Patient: sex F, age 60
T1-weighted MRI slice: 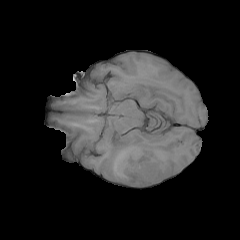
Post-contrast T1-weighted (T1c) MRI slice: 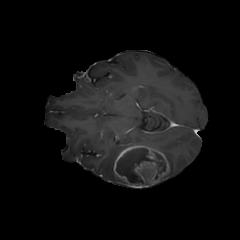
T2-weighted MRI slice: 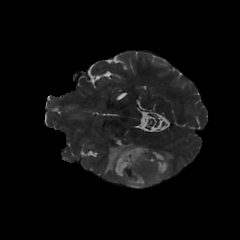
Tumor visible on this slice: yes
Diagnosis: Glioblastoma, IDH-wildtype
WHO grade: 4